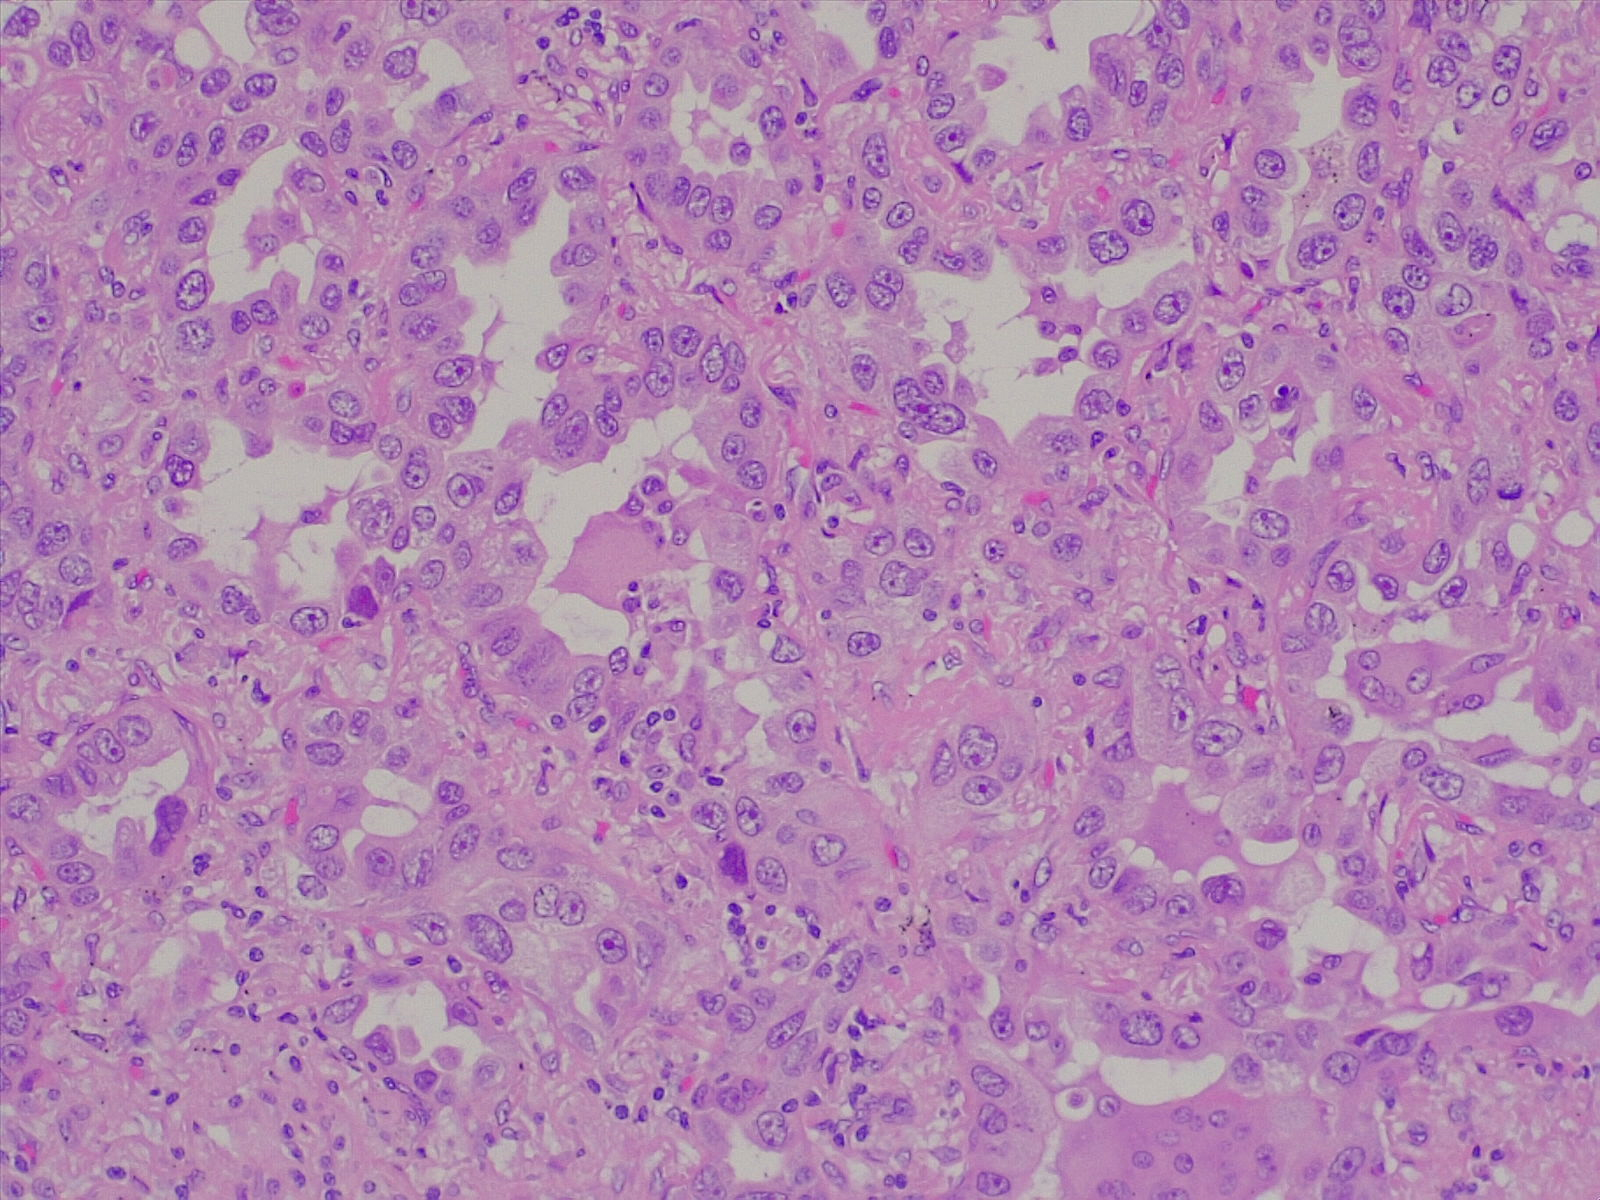
Label: lung adenocarcinoma, moderately differentiated